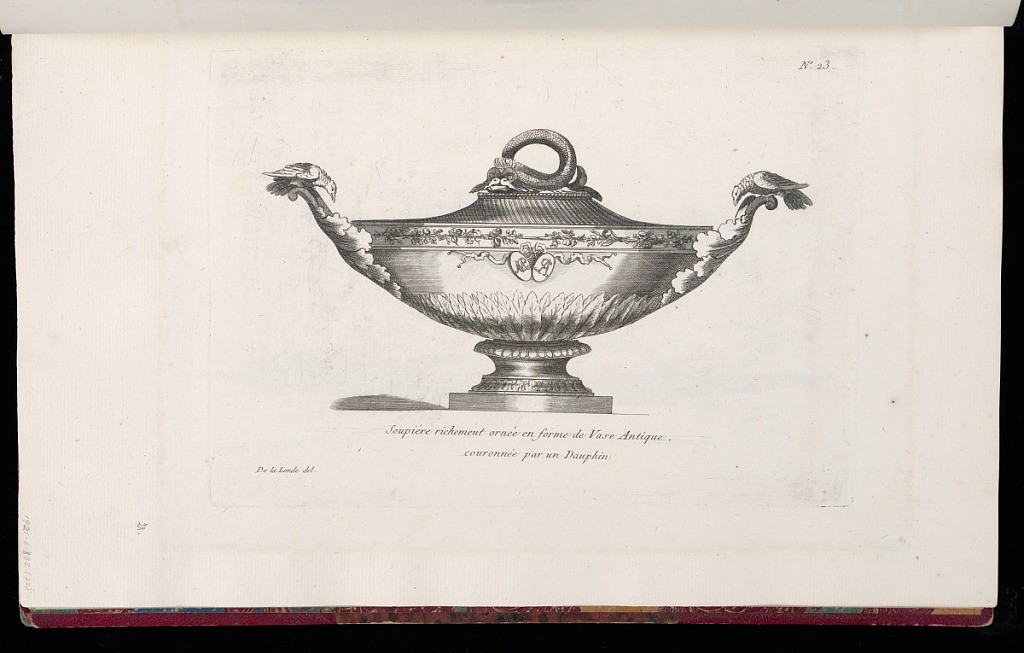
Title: Soupière richement ornée en forme de Vase Antique
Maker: Richard de Lalonde, French, active 1780–96
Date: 1788–1796
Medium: Etching on off-white laid paper
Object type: Print
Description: Design for a soup tureen shaped like a lidded urn and decorated with ornament motifs including birds on the side handles, a dolphin on the lid as a pull, bead course, fluting, ribbon, lancet leaf, branches, and monogram in oval rondels. The plate is numbered.